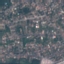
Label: Residential